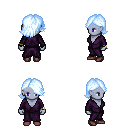
a pixel art fantasy rpg character, female body template, dark elf, purple skin, purple robe, red pants, white cyan swoop hairstyle, bracelets, maroon shoes, four views (front, back, left, right), 2x2 character sprite sheet, small pixel art, hard edges, no anti-aliasing